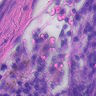
Metastatic tissue present: no